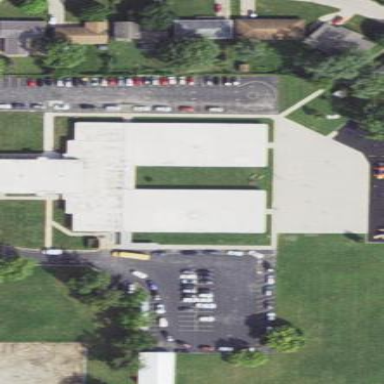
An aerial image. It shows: School building.